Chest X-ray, AP view. Patient: 61 years old, sex M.
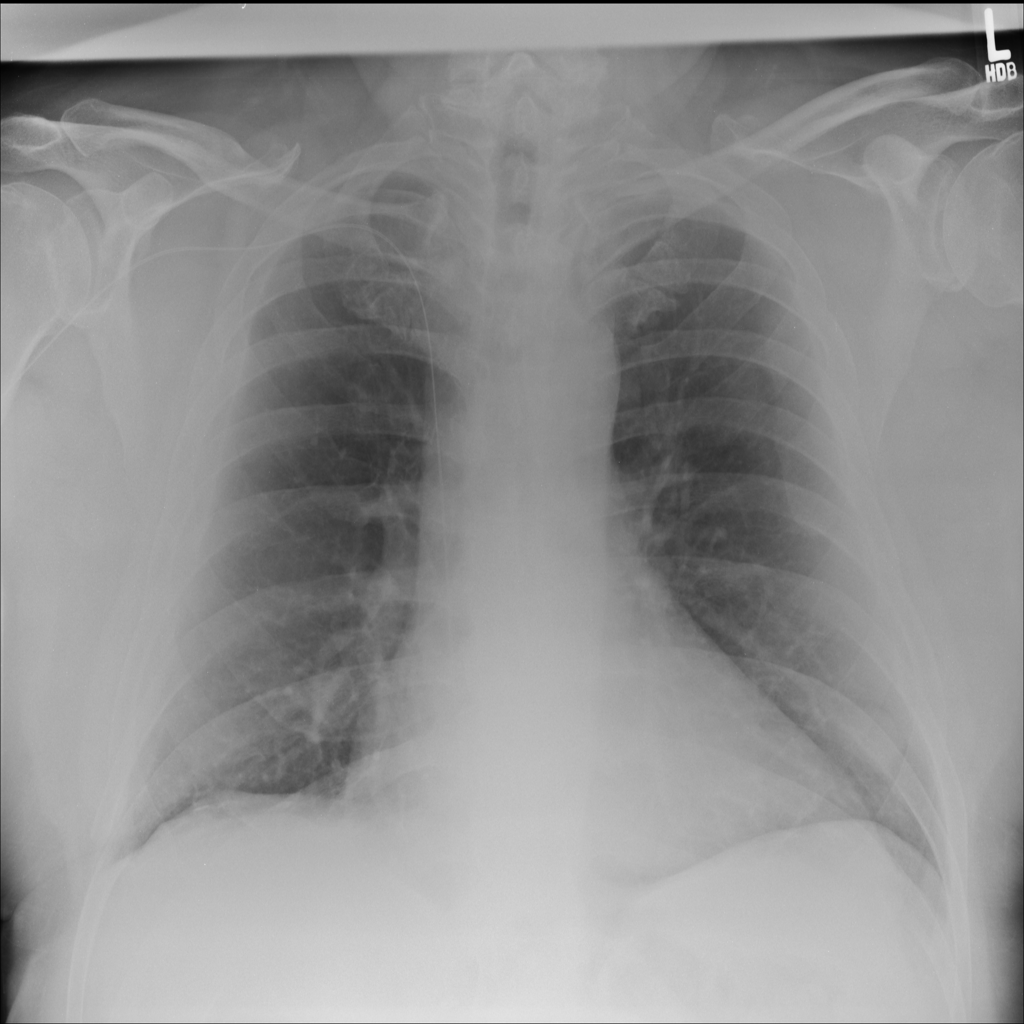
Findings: No Finding